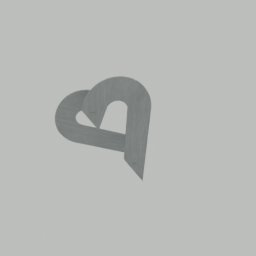
Label: mechanical